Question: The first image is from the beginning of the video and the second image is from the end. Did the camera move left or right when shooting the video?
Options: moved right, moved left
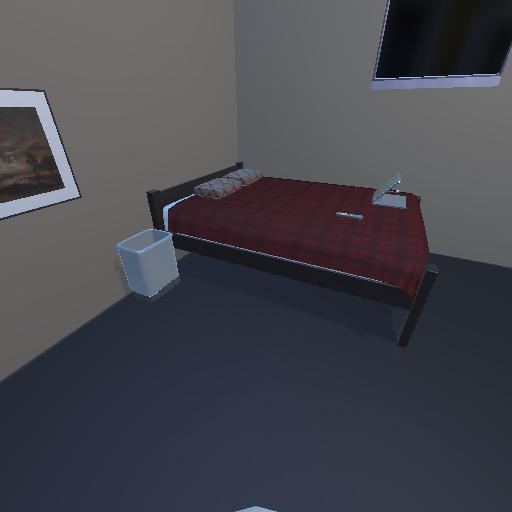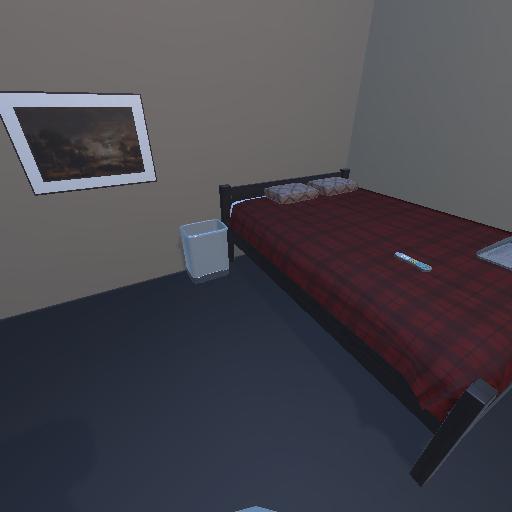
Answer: moved right